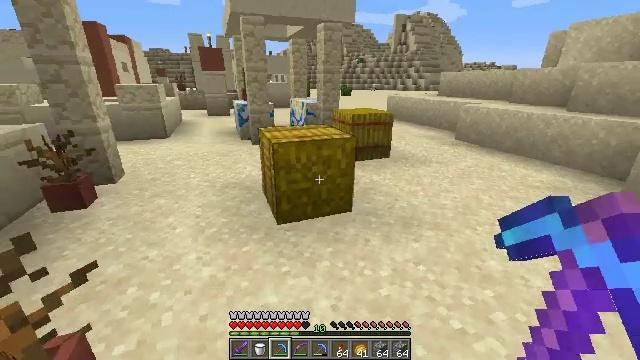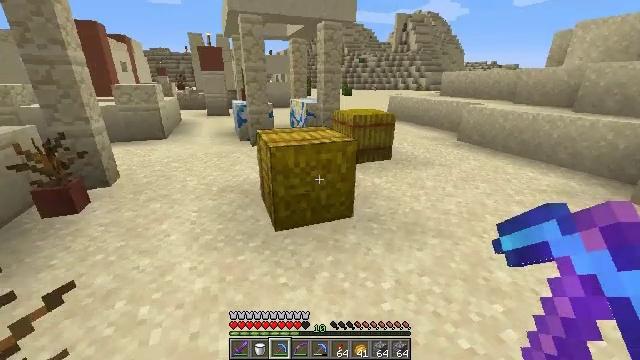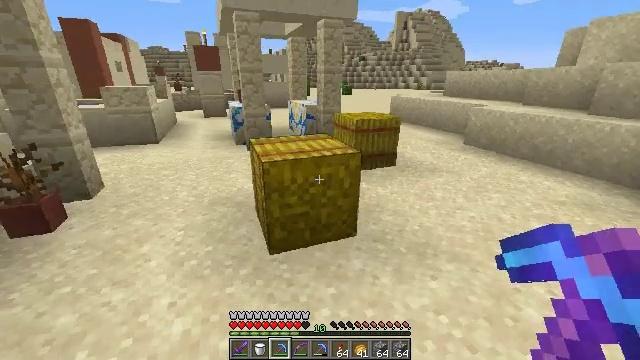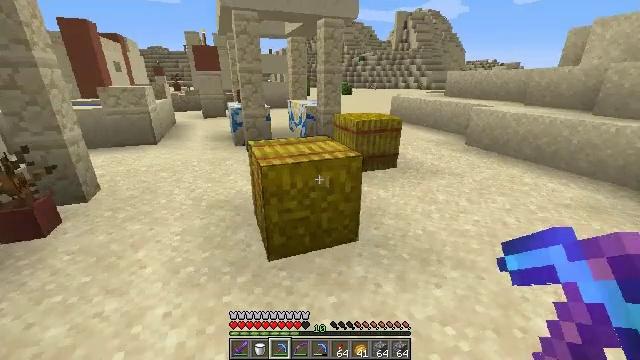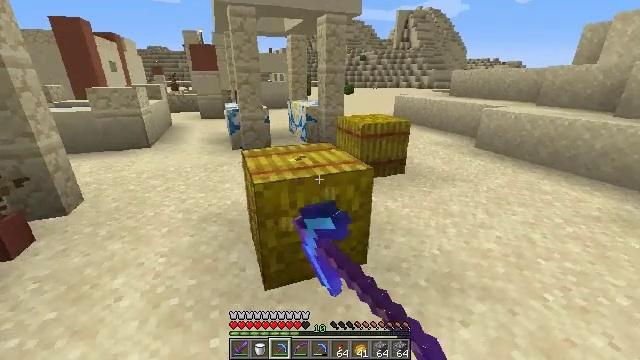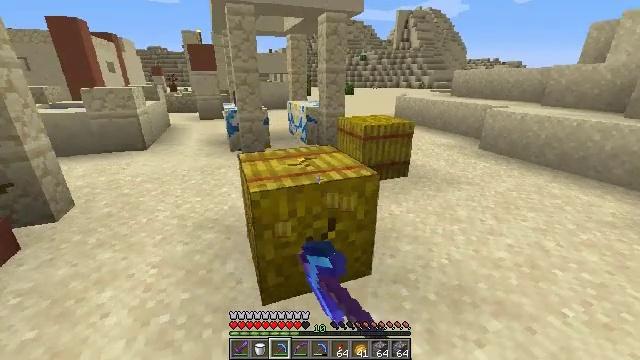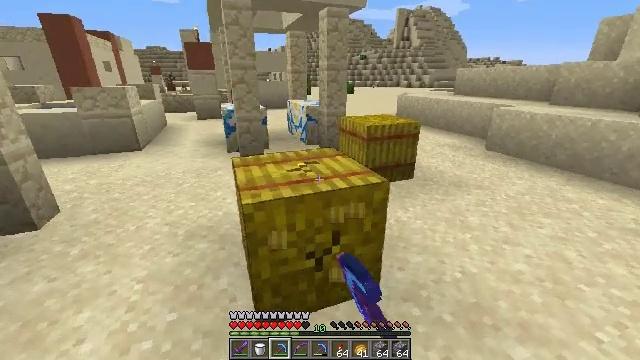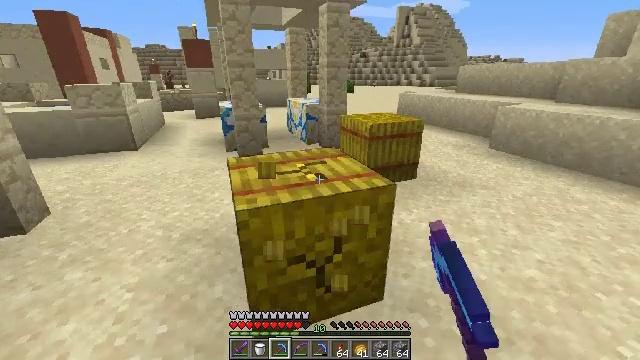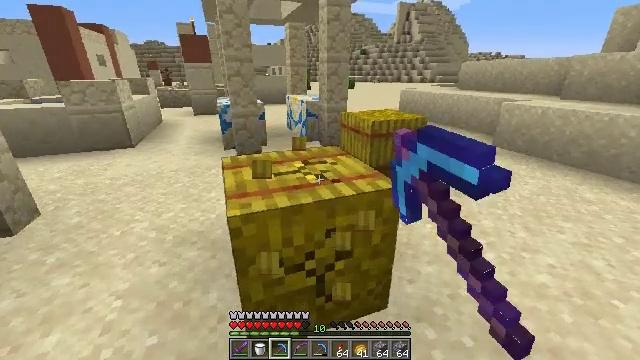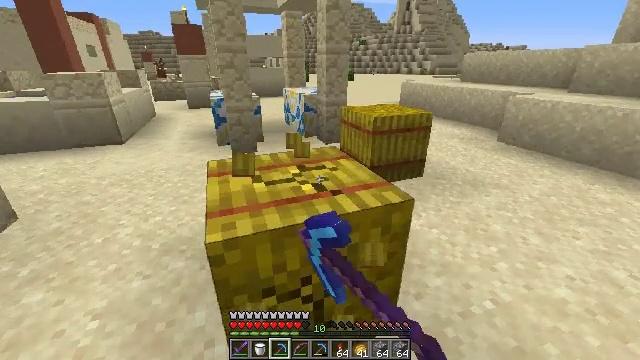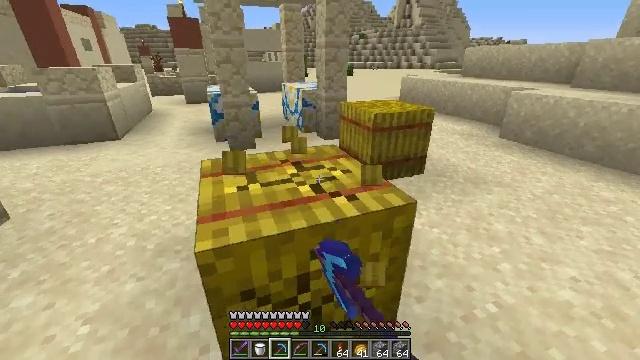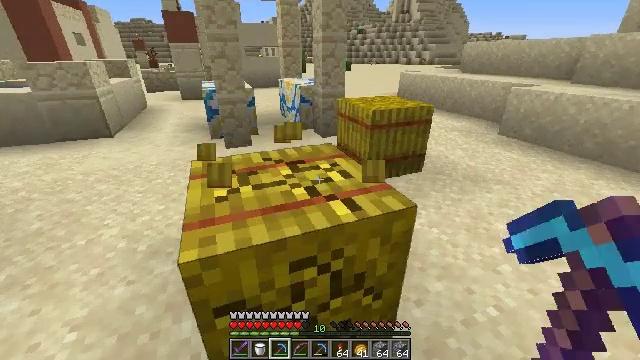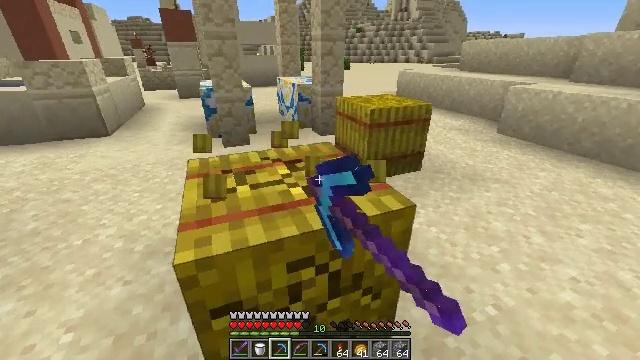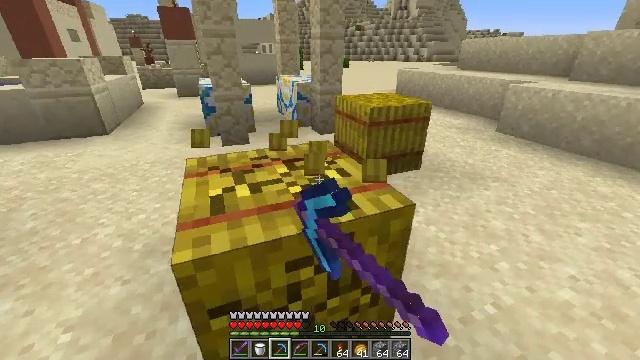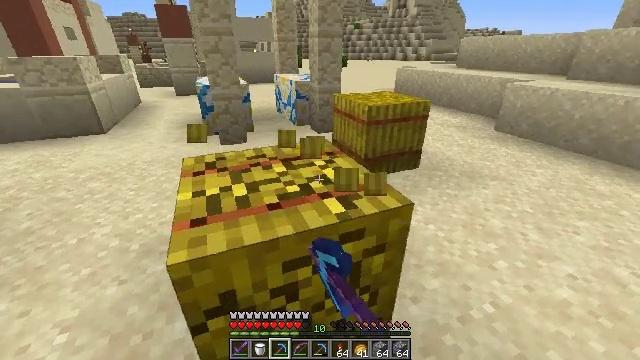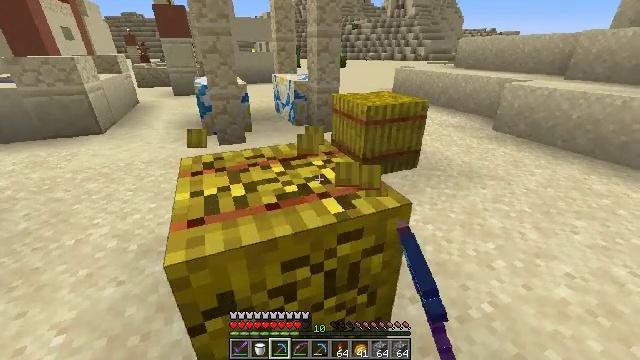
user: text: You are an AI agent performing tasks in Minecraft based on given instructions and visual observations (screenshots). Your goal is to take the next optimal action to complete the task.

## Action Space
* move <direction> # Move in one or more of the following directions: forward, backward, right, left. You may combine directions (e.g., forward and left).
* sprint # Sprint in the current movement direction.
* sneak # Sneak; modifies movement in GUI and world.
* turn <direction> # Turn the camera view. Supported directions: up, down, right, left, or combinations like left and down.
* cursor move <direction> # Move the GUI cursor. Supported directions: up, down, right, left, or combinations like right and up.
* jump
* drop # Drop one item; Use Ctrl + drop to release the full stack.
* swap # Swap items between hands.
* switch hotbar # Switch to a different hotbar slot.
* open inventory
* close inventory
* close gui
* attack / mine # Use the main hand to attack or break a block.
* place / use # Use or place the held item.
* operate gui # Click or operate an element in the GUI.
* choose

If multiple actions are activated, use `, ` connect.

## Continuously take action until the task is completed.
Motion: motion action
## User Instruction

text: Mine a hay block from the field.
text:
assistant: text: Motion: move forward
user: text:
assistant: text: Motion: move forward
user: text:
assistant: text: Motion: move forward, attack / mine
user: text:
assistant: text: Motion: move forward, attack / mine
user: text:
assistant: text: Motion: move forward, attack / mine
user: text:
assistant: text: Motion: move forward, attack / mine
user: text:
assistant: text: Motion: move forward, attack / mine
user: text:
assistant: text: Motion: move forward, attack / mine
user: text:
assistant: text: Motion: turn down, attack / mine
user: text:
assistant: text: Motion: turn down, attack / mine
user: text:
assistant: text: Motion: attack / mine
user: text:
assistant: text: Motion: attack / mine
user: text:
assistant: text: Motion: attack / mine
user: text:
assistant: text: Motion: attack / mine
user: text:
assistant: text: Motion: attack / mine
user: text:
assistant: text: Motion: attack / mine
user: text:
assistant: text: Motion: move forward, attack / mine
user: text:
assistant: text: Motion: move forward, attack / mine
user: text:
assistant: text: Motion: move forward, attack / mine
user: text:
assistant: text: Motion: move forward, turn right, attack / mine
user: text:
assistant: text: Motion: move forward, turn right and up, attack / mine
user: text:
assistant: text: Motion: move forward, turn right and up, attack / mine
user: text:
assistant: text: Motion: move forward, turn right, attack / mine
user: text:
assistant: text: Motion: move forward, turn right and up, attack / mine
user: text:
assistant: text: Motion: move forward, turn right and up, attack / mine
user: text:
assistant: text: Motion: move forward, turn right, attack / mine
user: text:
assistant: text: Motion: attack / mine
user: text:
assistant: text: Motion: attack / mine
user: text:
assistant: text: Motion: attack / mine
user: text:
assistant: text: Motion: attack / mine